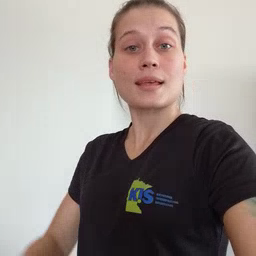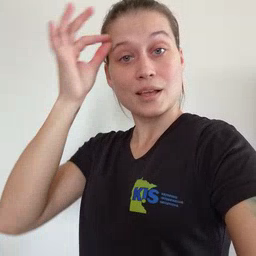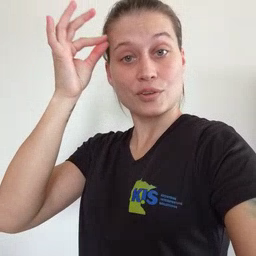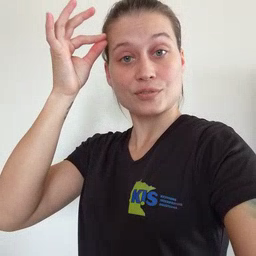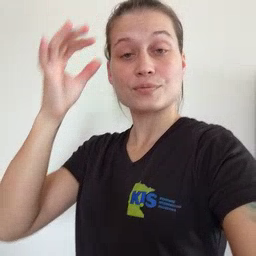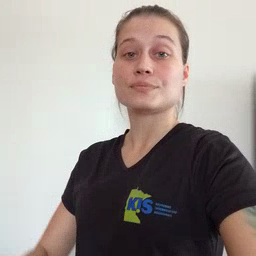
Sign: hair